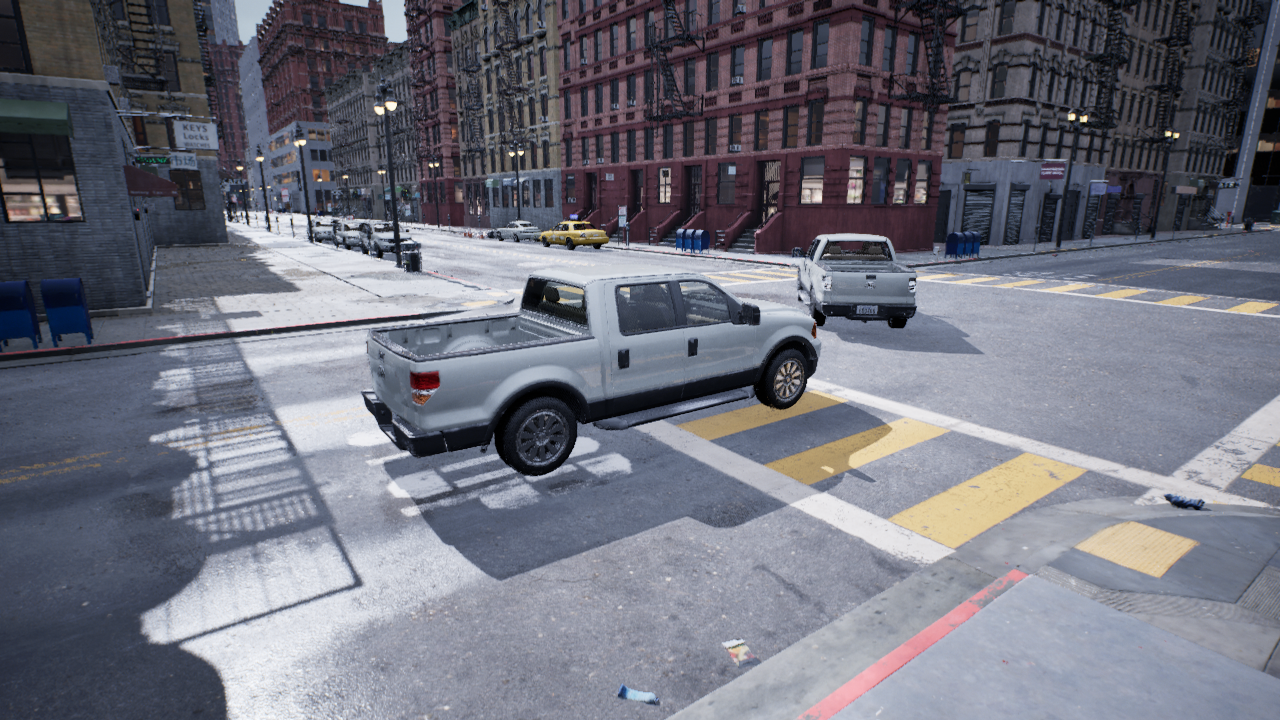
Venue: residential
Lighting: overcast
Vehicle rig: pickup